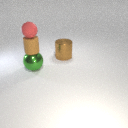
small red rubber sphere above large green metal sphere